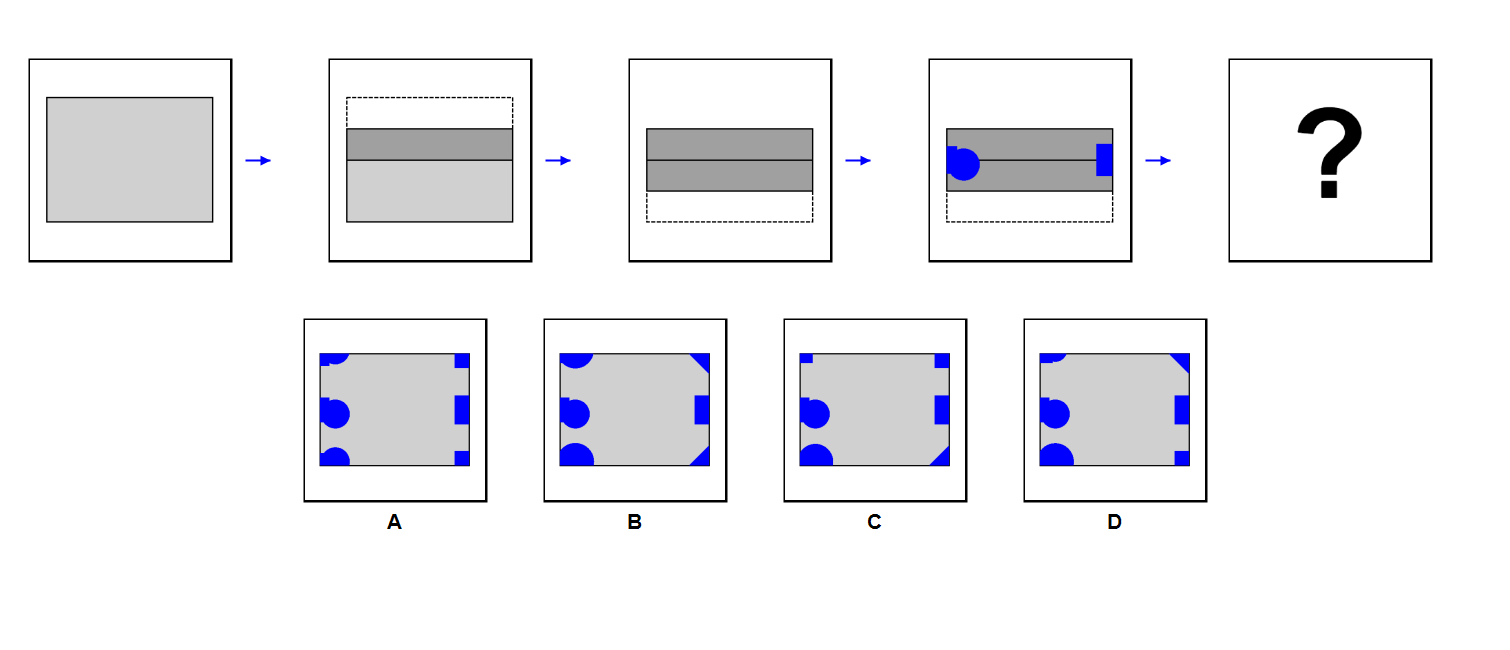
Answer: A